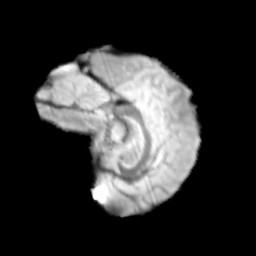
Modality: T2w
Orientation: sagittal
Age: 10
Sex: male
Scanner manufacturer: siemens
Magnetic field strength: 3 T
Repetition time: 3.8 s
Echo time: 0.07 s